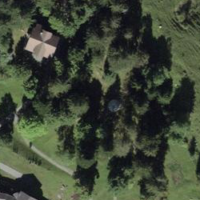
EUNIS habitat code: 24
Species observed at this site:
Neottia ovata